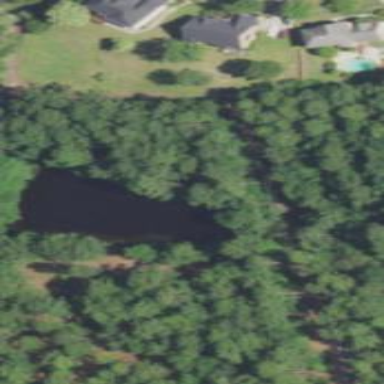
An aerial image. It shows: Pond surrounded by natural water.